Question: Count the number of objects in the diagram.
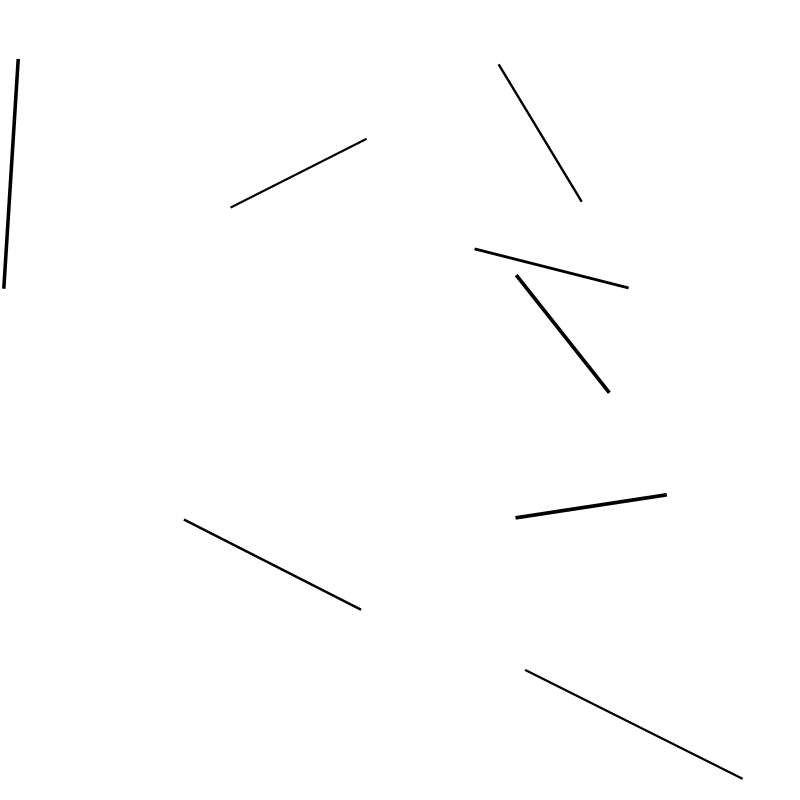
Answer: 8